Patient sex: M
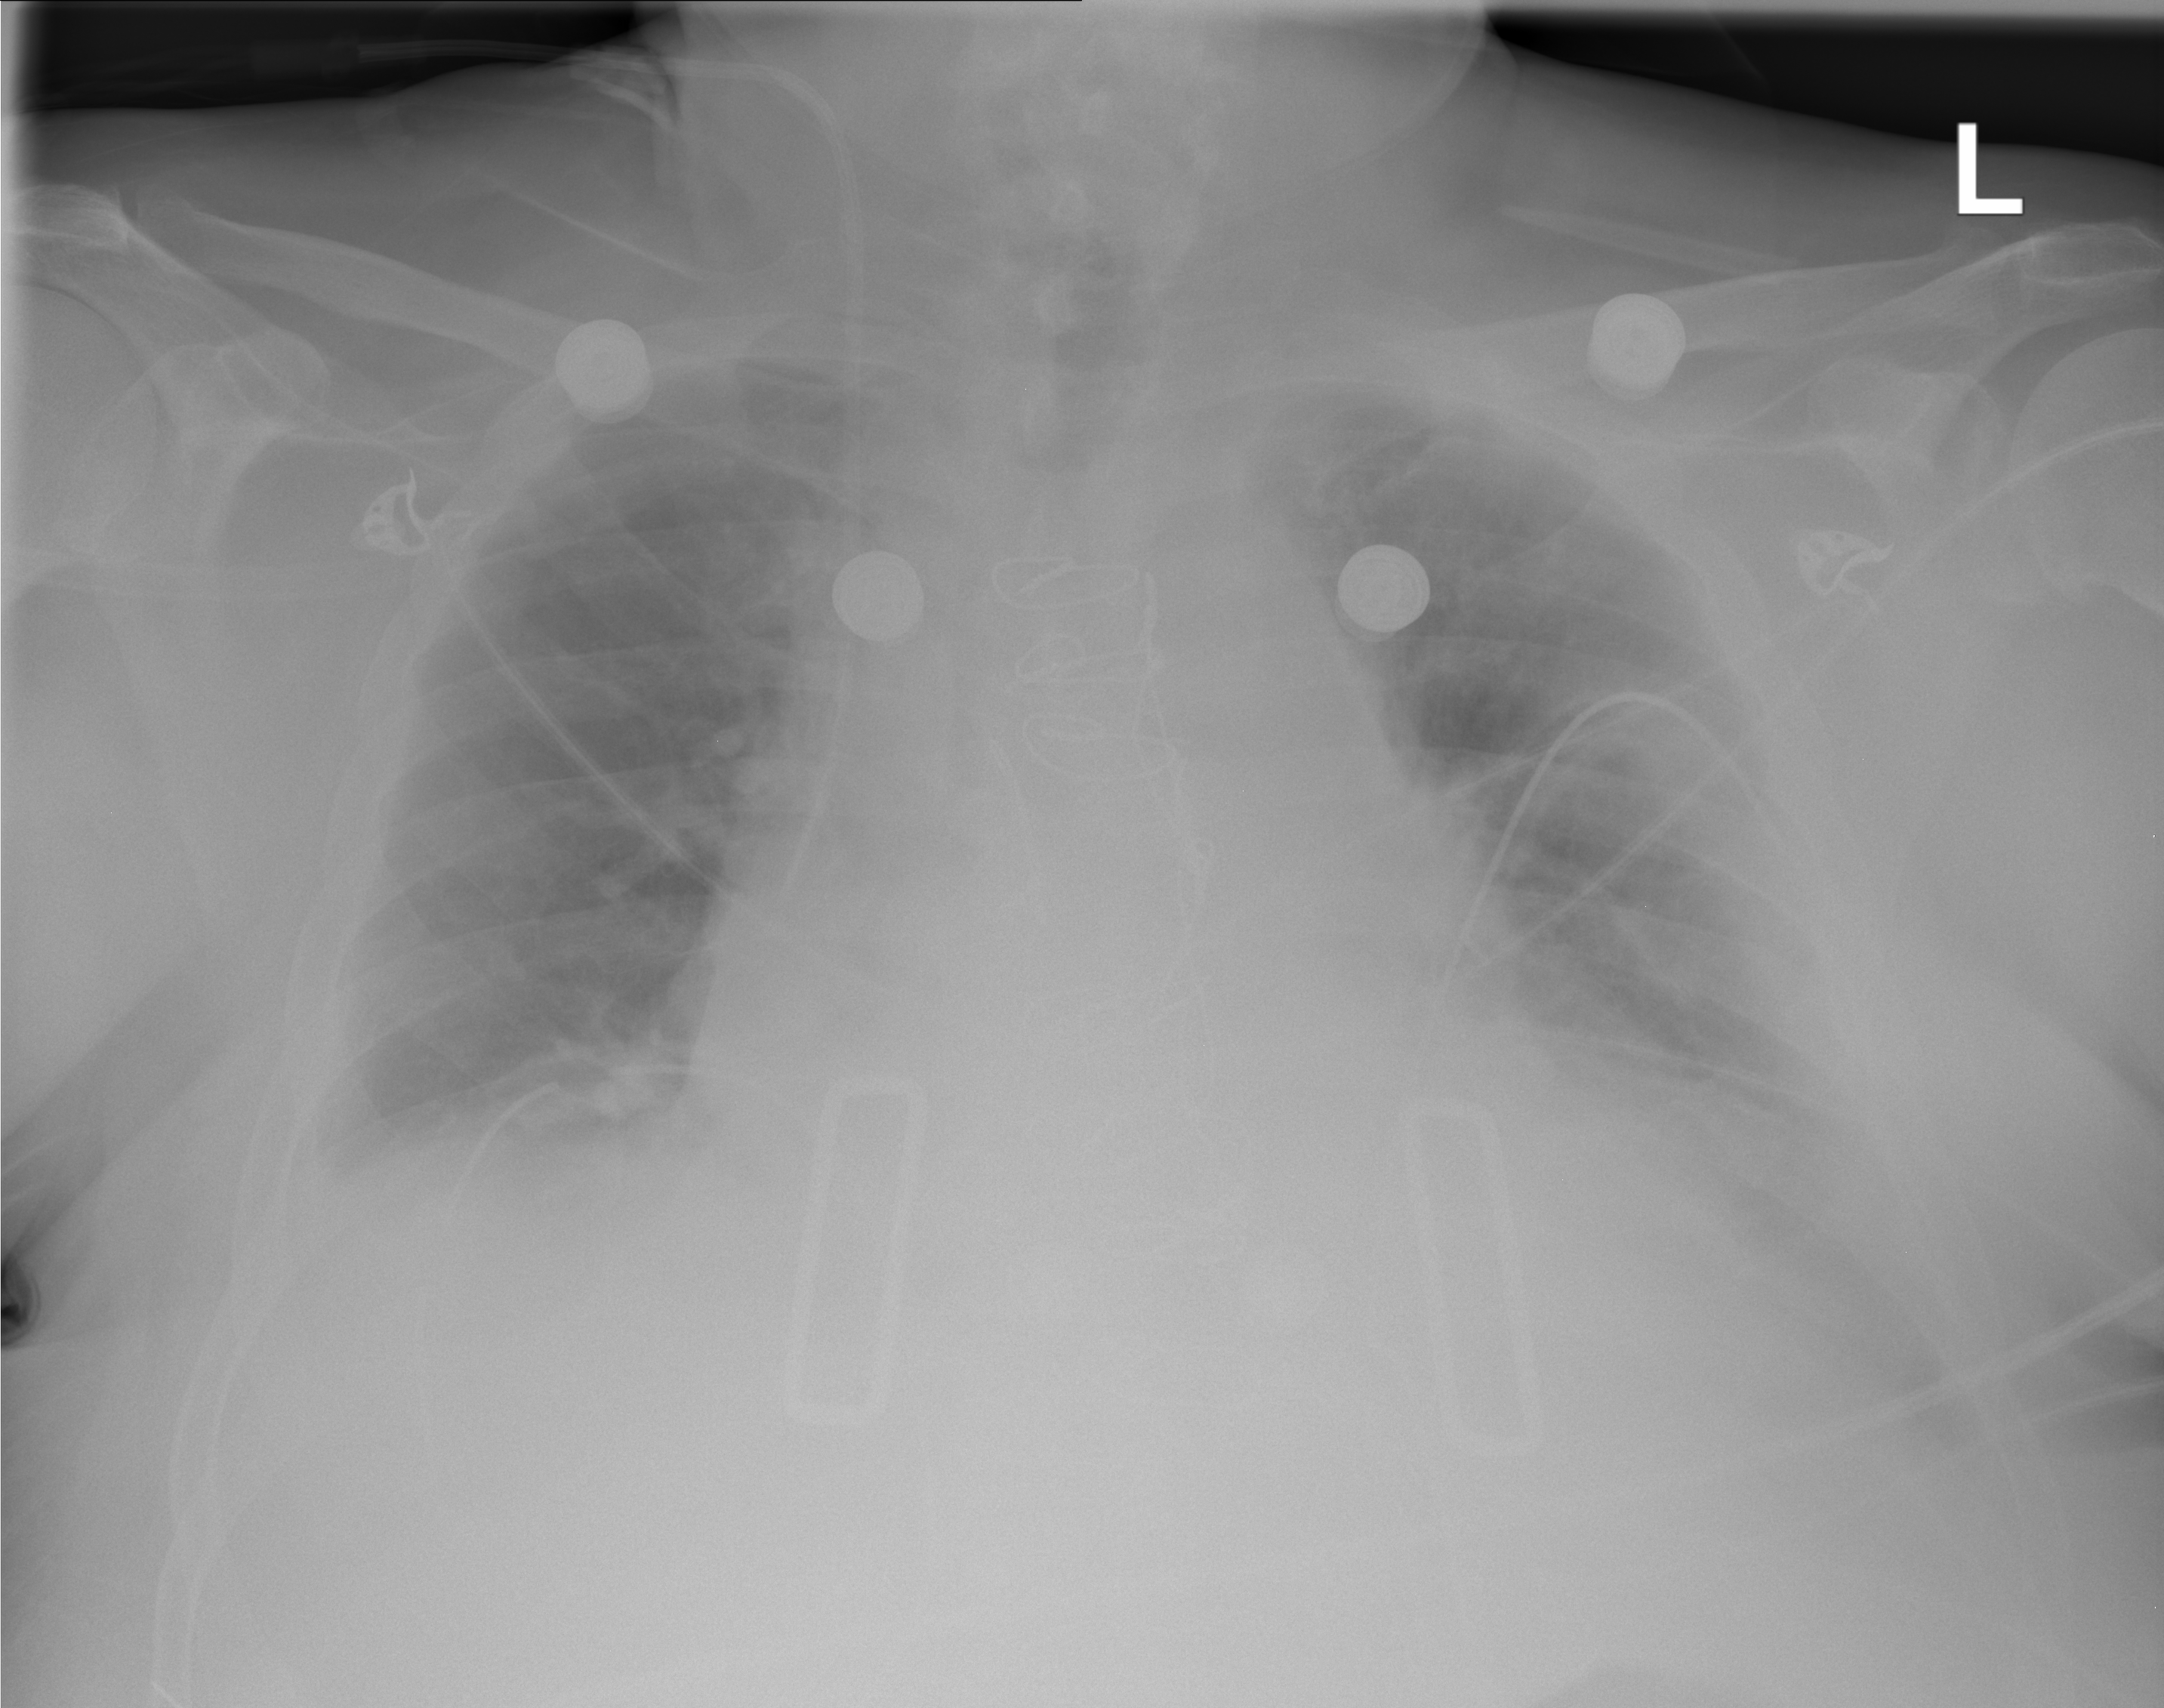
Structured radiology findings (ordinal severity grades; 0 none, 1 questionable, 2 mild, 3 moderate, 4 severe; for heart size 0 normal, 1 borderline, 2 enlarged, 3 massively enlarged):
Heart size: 2
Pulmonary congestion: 2
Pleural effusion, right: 2
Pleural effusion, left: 3
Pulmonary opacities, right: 0
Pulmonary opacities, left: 0
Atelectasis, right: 0
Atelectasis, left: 0